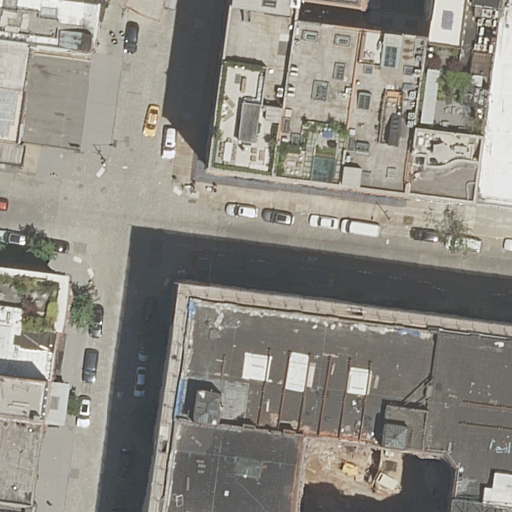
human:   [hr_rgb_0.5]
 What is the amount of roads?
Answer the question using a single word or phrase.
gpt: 2

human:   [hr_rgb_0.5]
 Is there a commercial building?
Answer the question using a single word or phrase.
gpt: no

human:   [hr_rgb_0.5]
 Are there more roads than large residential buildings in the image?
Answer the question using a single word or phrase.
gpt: no

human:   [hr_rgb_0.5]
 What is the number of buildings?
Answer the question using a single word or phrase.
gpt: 11

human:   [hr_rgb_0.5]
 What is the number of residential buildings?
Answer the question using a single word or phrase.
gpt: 11

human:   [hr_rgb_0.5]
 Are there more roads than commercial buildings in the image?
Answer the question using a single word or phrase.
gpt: yes

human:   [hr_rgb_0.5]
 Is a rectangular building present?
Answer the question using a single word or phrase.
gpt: yes

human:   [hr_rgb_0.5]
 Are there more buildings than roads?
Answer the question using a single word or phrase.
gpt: yes

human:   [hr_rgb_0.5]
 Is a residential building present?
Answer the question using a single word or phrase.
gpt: yes

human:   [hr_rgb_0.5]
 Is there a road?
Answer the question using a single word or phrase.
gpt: yes

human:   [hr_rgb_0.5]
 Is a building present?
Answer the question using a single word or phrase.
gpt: yes

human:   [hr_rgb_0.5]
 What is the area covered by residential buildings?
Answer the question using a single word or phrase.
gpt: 5322m2

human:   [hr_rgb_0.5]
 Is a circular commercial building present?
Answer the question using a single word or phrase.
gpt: no

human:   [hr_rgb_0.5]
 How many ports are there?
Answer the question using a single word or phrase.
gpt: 0

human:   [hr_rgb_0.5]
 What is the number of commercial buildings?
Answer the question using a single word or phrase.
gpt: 0

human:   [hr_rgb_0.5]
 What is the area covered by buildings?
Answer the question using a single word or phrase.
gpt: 5322m2

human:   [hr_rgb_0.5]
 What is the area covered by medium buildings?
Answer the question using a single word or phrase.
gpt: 858m2

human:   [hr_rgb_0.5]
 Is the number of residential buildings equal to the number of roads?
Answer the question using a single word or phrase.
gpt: no

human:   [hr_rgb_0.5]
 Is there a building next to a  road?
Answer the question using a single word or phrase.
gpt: yes

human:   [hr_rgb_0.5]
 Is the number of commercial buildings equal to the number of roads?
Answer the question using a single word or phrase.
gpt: no

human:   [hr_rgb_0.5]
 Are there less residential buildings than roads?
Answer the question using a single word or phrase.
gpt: no

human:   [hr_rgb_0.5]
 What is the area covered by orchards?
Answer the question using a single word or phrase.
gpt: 0m2

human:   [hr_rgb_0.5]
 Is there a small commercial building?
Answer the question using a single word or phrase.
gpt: no

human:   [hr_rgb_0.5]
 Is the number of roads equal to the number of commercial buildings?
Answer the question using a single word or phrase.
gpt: no

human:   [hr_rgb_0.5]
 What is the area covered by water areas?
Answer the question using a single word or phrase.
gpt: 0m2

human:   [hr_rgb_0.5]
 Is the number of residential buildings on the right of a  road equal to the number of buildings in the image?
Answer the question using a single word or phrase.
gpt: no

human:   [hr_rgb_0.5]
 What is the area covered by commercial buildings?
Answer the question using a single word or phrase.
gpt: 0m2

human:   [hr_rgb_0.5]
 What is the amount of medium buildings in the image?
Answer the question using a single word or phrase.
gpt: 6

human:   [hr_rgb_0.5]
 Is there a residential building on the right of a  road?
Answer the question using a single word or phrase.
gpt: yes

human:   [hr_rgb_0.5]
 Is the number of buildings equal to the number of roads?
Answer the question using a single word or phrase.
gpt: no

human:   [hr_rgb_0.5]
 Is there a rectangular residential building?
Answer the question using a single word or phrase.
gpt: yes

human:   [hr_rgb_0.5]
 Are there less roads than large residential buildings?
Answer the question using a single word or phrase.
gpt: yes

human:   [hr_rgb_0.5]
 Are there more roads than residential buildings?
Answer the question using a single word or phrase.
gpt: no

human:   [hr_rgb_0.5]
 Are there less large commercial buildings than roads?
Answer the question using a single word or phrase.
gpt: yes

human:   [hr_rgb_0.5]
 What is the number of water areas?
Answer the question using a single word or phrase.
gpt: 0

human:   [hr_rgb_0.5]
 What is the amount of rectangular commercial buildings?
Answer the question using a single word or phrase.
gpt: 0

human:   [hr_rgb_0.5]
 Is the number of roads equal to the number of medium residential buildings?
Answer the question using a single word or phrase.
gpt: no

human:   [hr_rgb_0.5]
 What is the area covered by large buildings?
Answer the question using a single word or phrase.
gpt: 4376m2

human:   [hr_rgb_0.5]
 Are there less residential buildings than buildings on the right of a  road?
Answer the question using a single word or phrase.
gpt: no

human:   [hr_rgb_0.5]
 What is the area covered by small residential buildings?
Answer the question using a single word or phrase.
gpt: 87m2

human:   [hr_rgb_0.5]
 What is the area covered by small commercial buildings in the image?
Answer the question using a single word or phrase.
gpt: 0m2

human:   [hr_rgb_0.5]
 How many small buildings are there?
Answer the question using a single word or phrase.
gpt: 2

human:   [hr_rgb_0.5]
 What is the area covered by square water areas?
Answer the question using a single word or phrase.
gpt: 0m2

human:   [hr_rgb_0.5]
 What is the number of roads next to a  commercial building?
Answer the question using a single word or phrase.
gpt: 0

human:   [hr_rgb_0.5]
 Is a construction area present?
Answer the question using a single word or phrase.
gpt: no

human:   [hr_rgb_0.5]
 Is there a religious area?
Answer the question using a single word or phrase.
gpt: no

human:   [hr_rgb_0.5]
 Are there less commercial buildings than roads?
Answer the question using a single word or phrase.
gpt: yes

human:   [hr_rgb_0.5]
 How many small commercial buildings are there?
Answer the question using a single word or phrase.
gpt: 0

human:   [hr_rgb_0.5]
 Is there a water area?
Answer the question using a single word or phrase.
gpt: no

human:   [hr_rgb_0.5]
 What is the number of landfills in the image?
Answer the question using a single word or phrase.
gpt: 0

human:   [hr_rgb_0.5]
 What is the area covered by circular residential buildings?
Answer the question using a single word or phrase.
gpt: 0m2

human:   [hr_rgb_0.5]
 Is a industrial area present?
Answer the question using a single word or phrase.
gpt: no

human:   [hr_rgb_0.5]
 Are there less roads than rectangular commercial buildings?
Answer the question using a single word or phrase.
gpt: no

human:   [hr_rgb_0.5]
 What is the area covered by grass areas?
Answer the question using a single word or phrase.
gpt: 0m2

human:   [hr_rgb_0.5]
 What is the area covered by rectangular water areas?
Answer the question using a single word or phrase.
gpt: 0m2

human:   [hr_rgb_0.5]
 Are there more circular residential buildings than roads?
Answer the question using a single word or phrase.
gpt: no

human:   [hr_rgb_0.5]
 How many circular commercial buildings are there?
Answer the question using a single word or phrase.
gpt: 0

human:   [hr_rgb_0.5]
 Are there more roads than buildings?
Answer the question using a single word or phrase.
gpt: no

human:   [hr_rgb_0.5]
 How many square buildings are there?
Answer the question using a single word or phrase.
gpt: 0

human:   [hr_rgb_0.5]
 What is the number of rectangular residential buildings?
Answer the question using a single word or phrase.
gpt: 10

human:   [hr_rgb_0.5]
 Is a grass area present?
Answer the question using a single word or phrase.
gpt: no

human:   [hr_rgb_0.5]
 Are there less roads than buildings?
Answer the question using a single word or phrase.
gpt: yes

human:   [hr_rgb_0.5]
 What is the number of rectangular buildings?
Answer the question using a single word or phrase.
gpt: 10

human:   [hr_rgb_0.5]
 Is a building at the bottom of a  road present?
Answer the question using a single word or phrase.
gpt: yes